Interaction volume radius: 10 \u00c5
Interaction volume height: 30 \u00c5
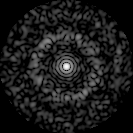
Disorder parameter: 0.8375